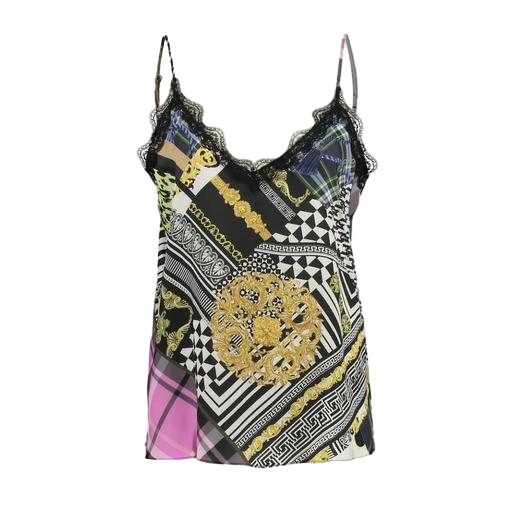
multicolor vila brown lace detail cami, patterned tank top, black printed cami, white background